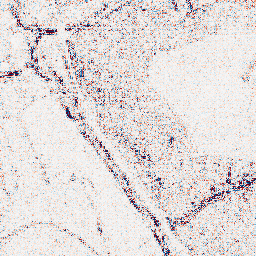
Category: wavelet
Decomposition family: wavelet_dwt
Decomposition parameters: wavelet: db4
level: 1
Upsampling method: nearest
Upsampling parameters: scale: 4
Upsampling scale: 4